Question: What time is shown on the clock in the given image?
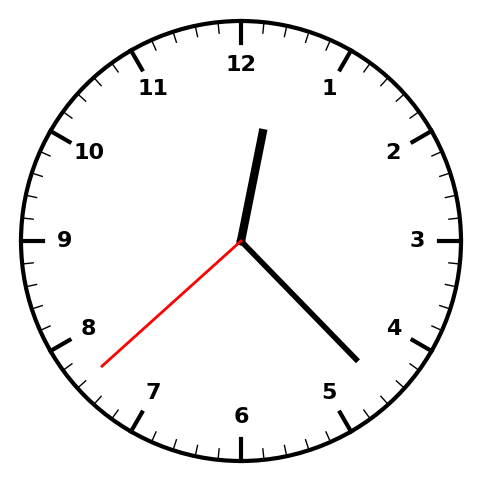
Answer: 12:22:38